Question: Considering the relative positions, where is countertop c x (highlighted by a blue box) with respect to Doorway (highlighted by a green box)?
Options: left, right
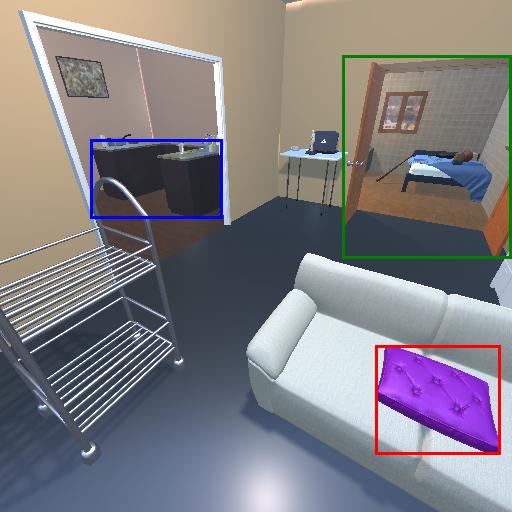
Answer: left